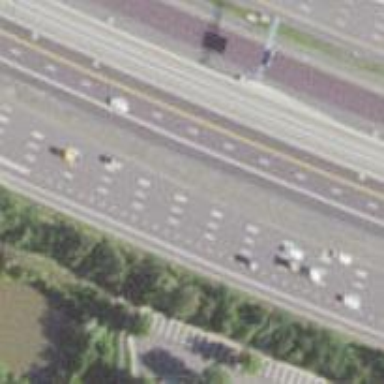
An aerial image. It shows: Asphalt motorway.